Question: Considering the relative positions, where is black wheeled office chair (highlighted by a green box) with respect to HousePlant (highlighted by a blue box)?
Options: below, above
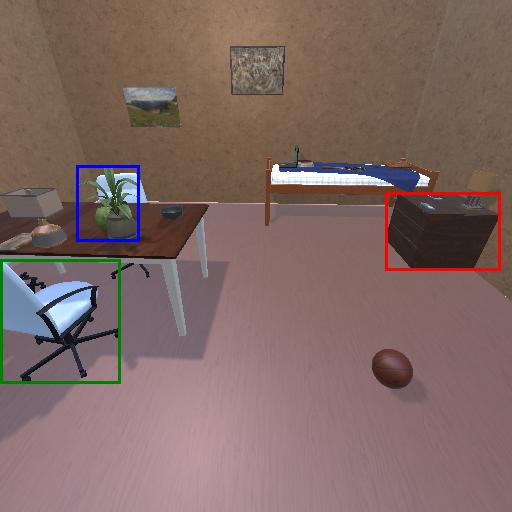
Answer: below